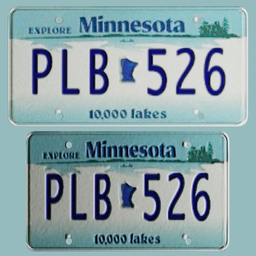
Label: mechanical